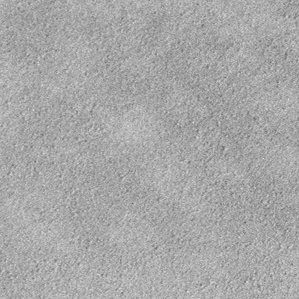
Label: frost